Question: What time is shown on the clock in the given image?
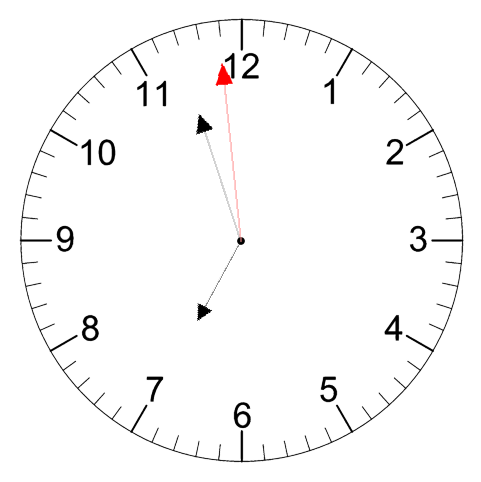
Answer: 06:56:59